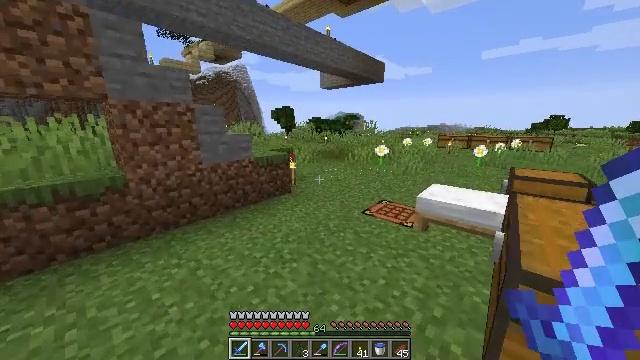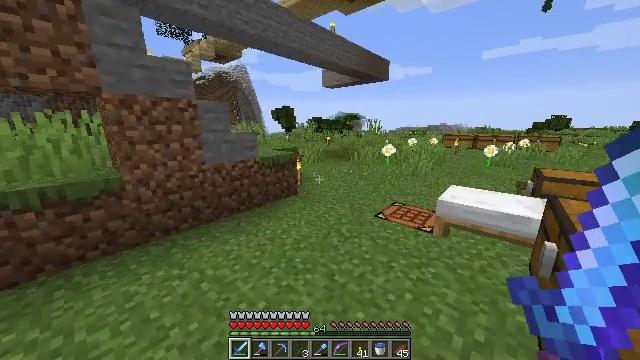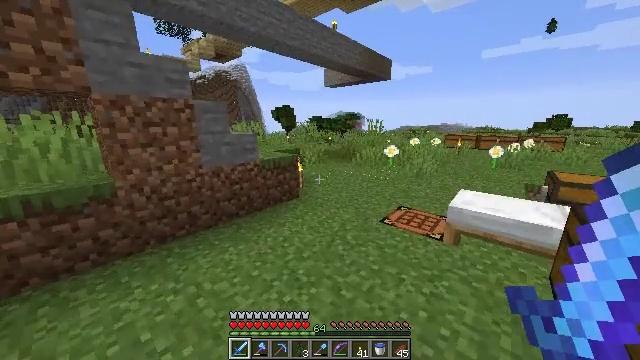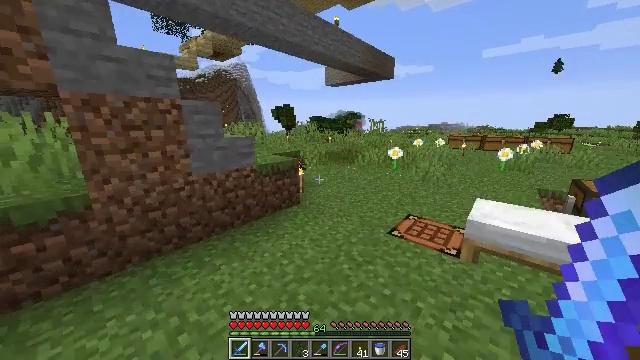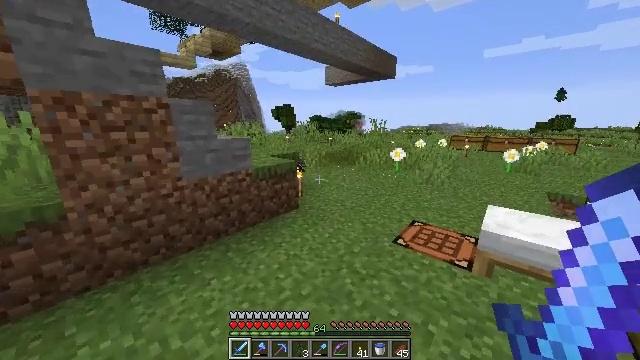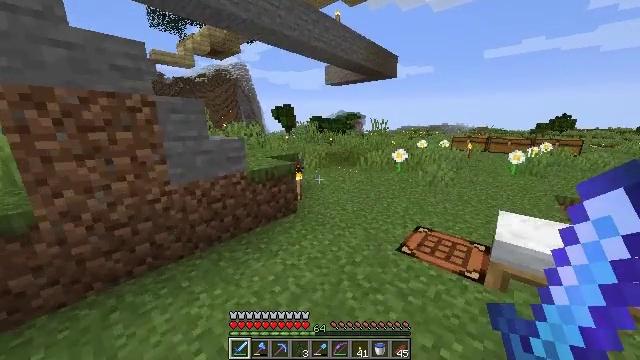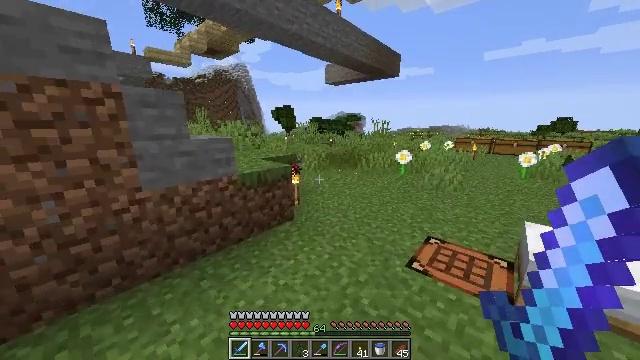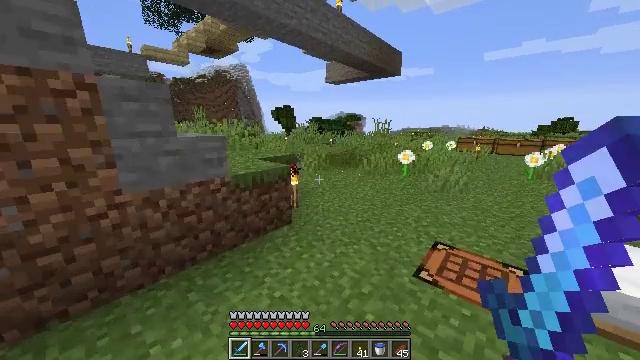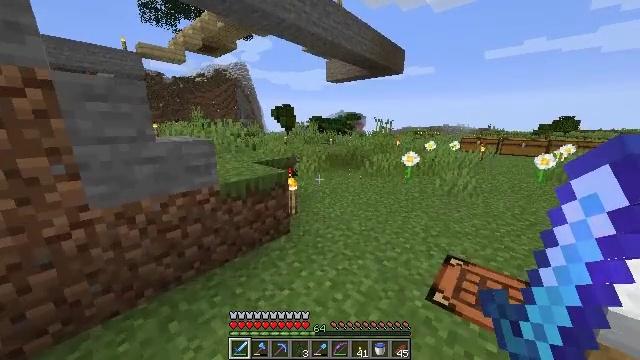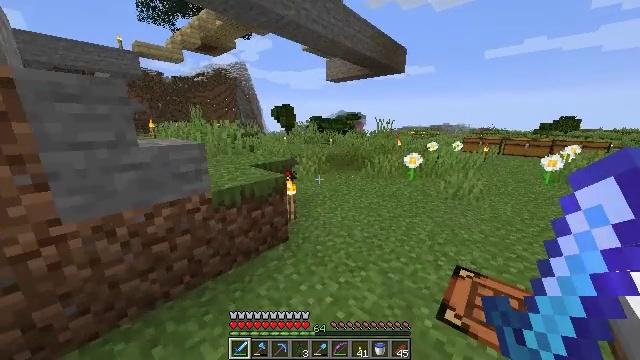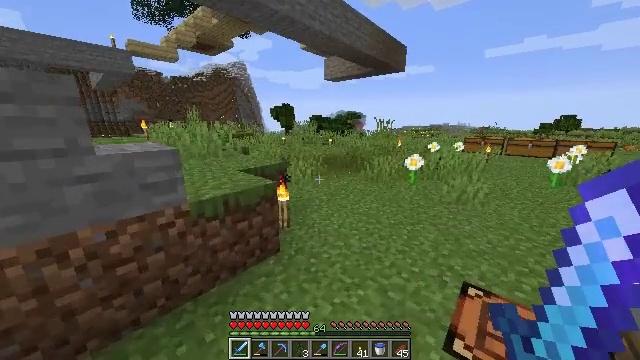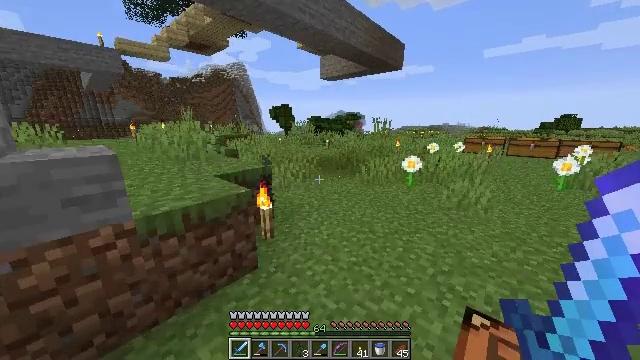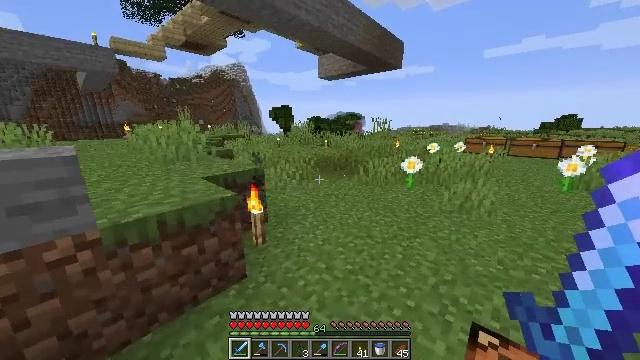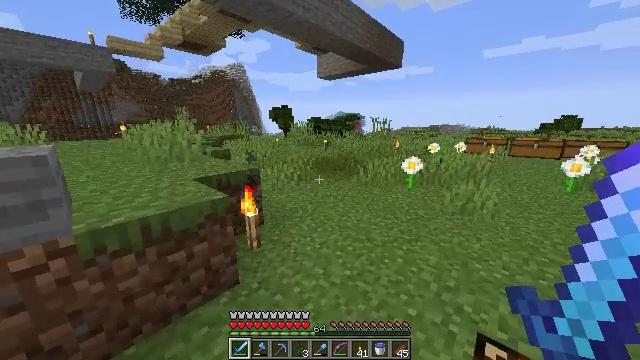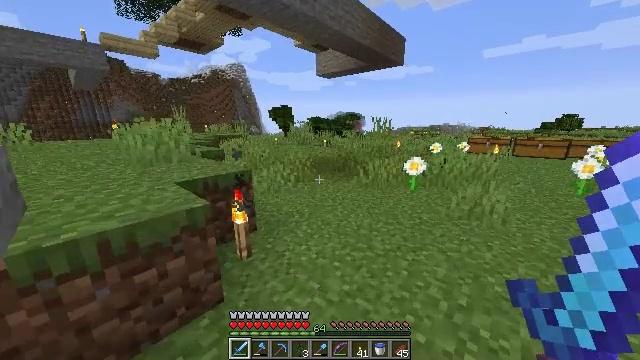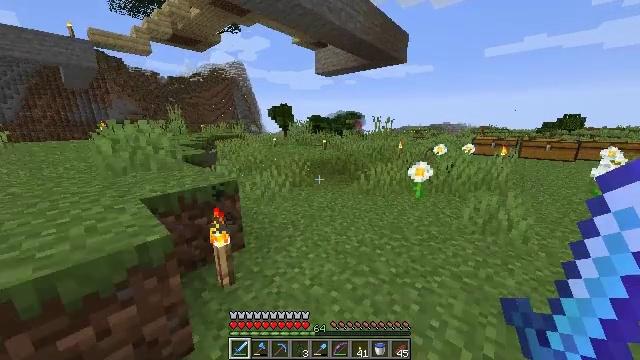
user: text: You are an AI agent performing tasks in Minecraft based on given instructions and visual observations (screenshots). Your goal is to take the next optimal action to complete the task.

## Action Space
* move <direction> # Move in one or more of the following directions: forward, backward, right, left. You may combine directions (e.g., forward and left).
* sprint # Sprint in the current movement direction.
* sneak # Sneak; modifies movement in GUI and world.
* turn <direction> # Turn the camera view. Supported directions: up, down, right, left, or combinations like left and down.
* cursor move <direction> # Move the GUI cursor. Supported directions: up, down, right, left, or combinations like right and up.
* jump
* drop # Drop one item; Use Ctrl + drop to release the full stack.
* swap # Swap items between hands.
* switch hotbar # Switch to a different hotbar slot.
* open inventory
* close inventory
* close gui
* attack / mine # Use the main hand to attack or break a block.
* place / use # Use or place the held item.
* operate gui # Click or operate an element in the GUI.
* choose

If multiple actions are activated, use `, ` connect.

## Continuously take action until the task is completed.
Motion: motion action
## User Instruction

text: Attack the melon to collect it.
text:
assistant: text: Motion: move forward, sprint
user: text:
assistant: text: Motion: move forward, sprint
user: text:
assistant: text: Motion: move forward, sprint
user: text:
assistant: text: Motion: move forward, sprint
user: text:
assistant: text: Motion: move forward, sprint
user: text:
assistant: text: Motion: move forward, sprint
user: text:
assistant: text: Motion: move forward, sprint
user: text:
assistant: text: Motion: move forward, sprint
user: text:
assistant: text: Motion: move forward and move right, sprint
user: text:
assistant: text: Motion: move forward and move right, sprint
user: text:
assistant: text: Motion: move forward and move right, sprint
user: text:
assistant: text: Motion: move forward, sprint
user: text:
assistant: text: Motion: move forward, sprint
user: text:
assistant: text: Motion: move forward, sprint
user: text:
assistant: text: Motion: move forward, sprint
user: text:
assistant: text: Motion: move forward and move right, sprint
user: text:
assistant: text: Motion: move forward and move right, sprint
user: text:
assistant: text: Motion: move forward and move right, sprint
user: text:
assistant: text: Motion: move forward and move right, sprint
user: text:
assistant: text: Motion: move forward and move right, sprint
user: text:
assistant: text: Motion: move forward and move right, sprint
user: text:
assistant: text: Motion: move forward, sprint
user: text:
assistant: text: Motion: move forward, sprint
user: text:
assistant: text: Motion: move forward and move right, sprint
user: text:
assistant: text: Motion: move forward and move right, sprint
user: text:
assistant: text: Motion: move forward and move right, sprint
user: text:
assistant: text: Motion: move forward and move right, sprint
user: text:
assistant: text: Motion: move forward and move right, sprint
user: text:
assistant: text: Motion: move forward and move right, sprint
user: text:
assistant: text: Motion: move forward, sprint